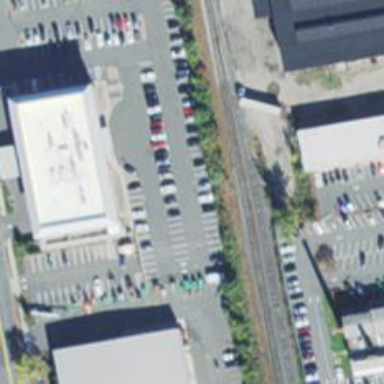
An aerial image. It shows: Railway signal.